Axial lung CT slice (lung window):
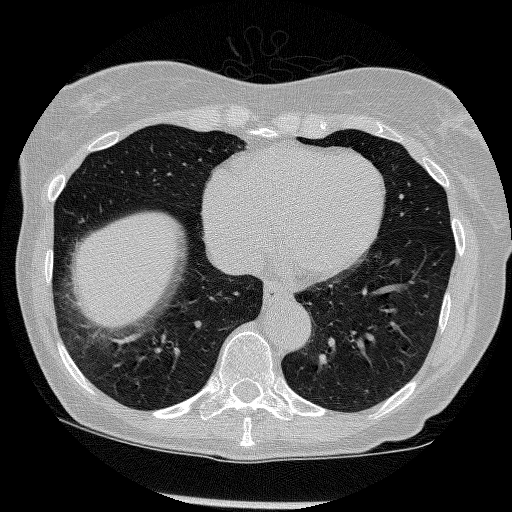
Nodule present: no